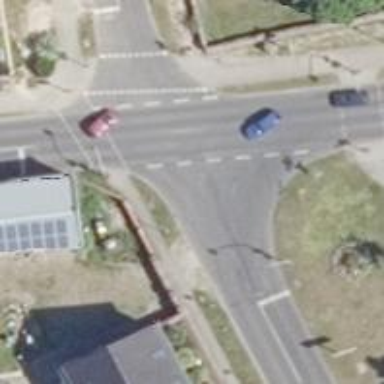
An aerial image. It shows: Road with stop sign.